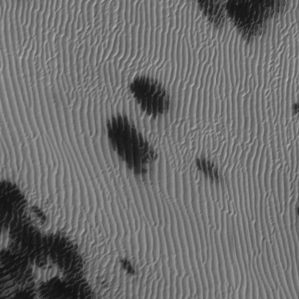
Label: frost